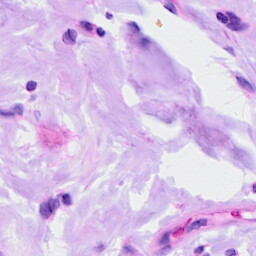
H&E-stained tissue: Ovarian